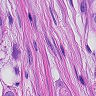
Metastatic tissue present: yes